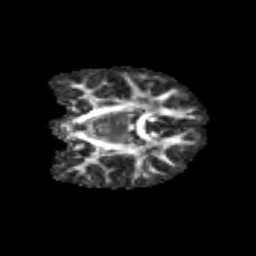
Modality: FA
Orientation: coronal
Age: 11
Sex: male
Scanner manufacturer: siemens
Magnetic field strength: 3 T
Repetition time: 3.8 s
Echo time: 0.07 s